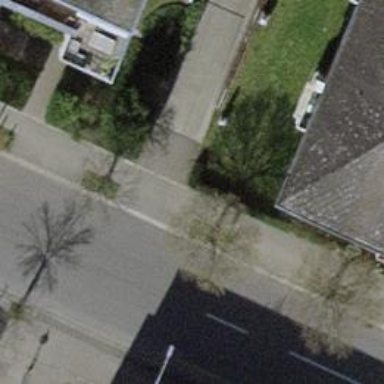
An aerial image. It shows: Tree-lined avenue.